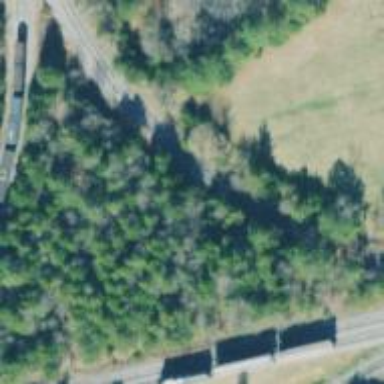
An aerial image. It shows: Railway spur service.